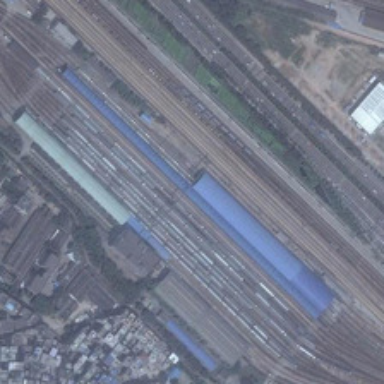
There are some roads and some buildings with some trees .